Question: I'm making a combined bar and line graph, but the hue colors are different for each plot type even though their values are the same and everything is shared.
'''
report_date shift 999 load_count
0 2019-03-31 1 42 227.0
1 2019-03-31 2 13 141.0
2 2019-03-31 3 79 267.0
3 2019-04-01 1 146 580.0
4 2019-04-01 2 177 627.0
5 2019-04-01 3 127 460.0
6 2019-04-02 1 192 583.0
7 2019-04-02 2 121 626.0
8 2019-04-02 3 98 291.0
9 2019-04-03 1 172 580.0
10 2019-04-03 2 83 372.0
11 2019-04-03 3 78 323.0
12 2019-04-04 1 83 403.0
13 2019-04-04 2 69 340.0
14 2019-04-04 3 86 268.0
15 2019-04-05 1 164 567.0
16 2019-04-05 2 169 593.0
17 2019-04-05 3 48 249.0
18 2019-04-06 1 102 304.0
19 2019-04-06 2 48 246.0
20 2019-04-06 3 4 0.0
'''
'''
dfg = df.set_index(['report_date', 'shift']).sort_index(level=[0,1])
fig, ax = plt.subplots(figsize=(15,6))
ax2 = ax.twinx()
sns.barplot(x=dfg.index.get_level_values('report_date'),
y=dfg.load_count,
hue=dfg.index.get_level_values('shift'), ax=ax, alpha=0.7)
sns.lineplot(x=dfg.index.get_level_values('report_date'),
y=dfg['999'],
hue=dfg.index.get_level_values('shift'), ax=ax2, marker='o', legend=None)
ax.set_title('My Graph')
plt.show()
'''

I even set the same Y category and even then the colors are different. If i change the color palette, the colors are still different, just different palette shades.
WHY is this happening? The categories are shared, so they should behave the same. Why is this happening?
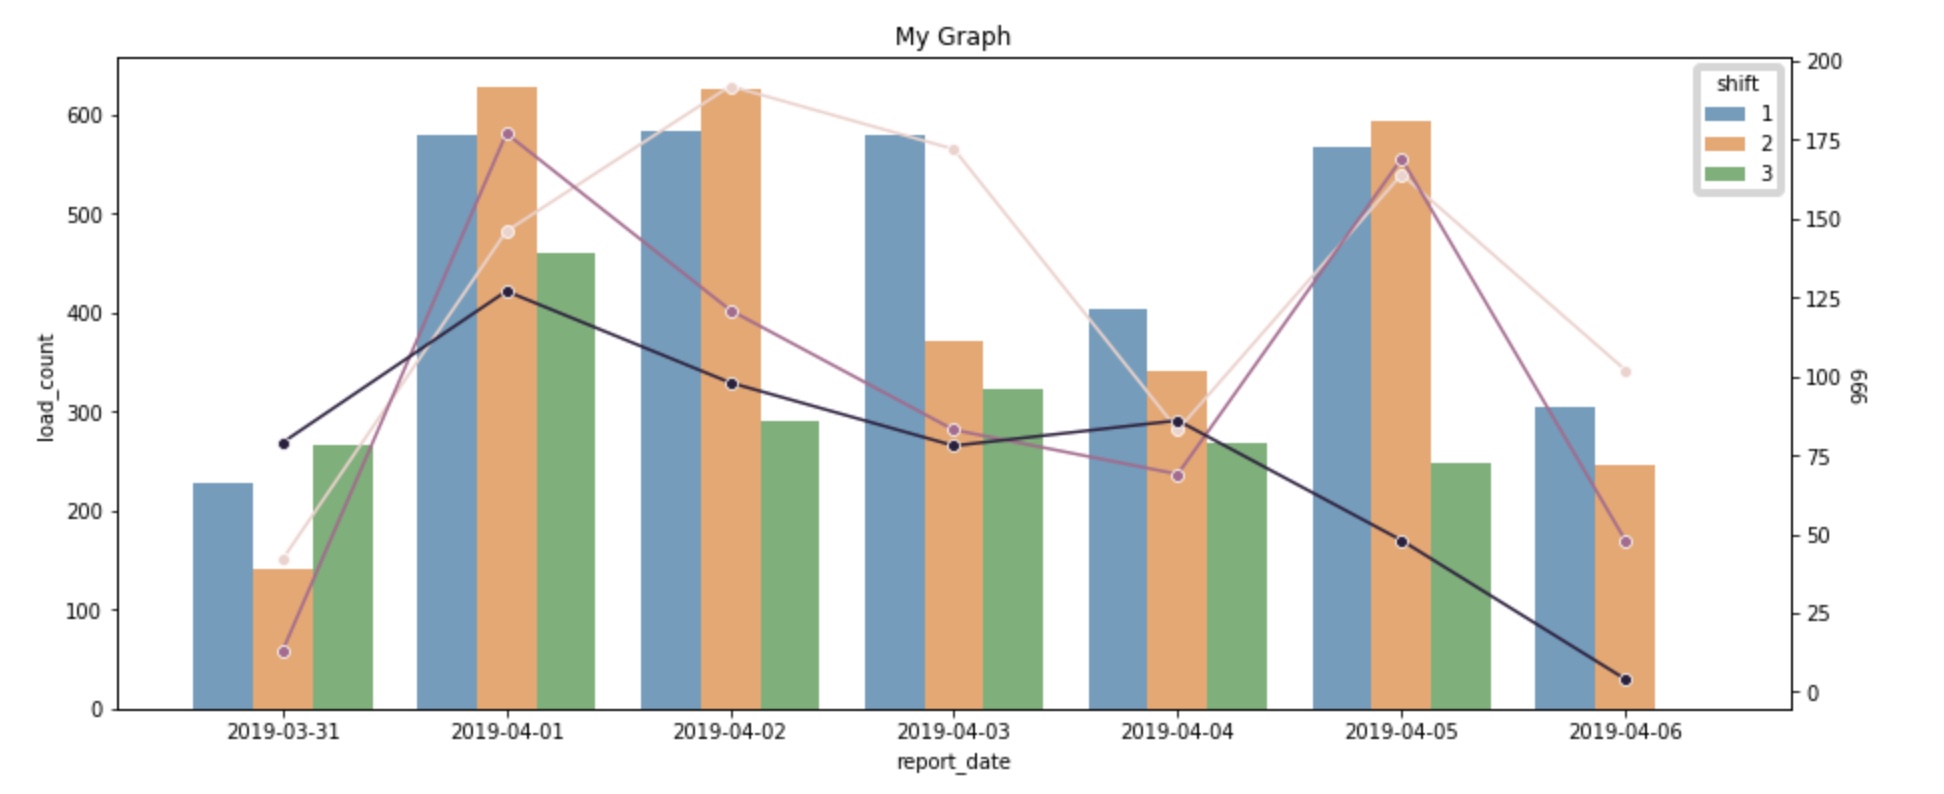
Answer: I guess that's because 'sns' regards the line plots as different categories and render them as the same sequence with 'barplots'. One way around is to specify the palette:
'''
fig, ax = plt.subplots(figsize=(15,6))
ax2 = ax.twinx()
palette = {1:'red', 2:'blue', 3:'green'}
sns.barplot(x=df['report_date'],
y=df.load_count,
hue=df['shift'], ax=ax, alpha=0.7,
palette=palette)
sns.lineplot(x=df['report_date'],
y=df['999'],
hue=df['shift'], ax=ax2, marker='o', legend=None,
palette=palette)
ax.set_title('My Graph')
plt.show()
'''
output:
<URL>